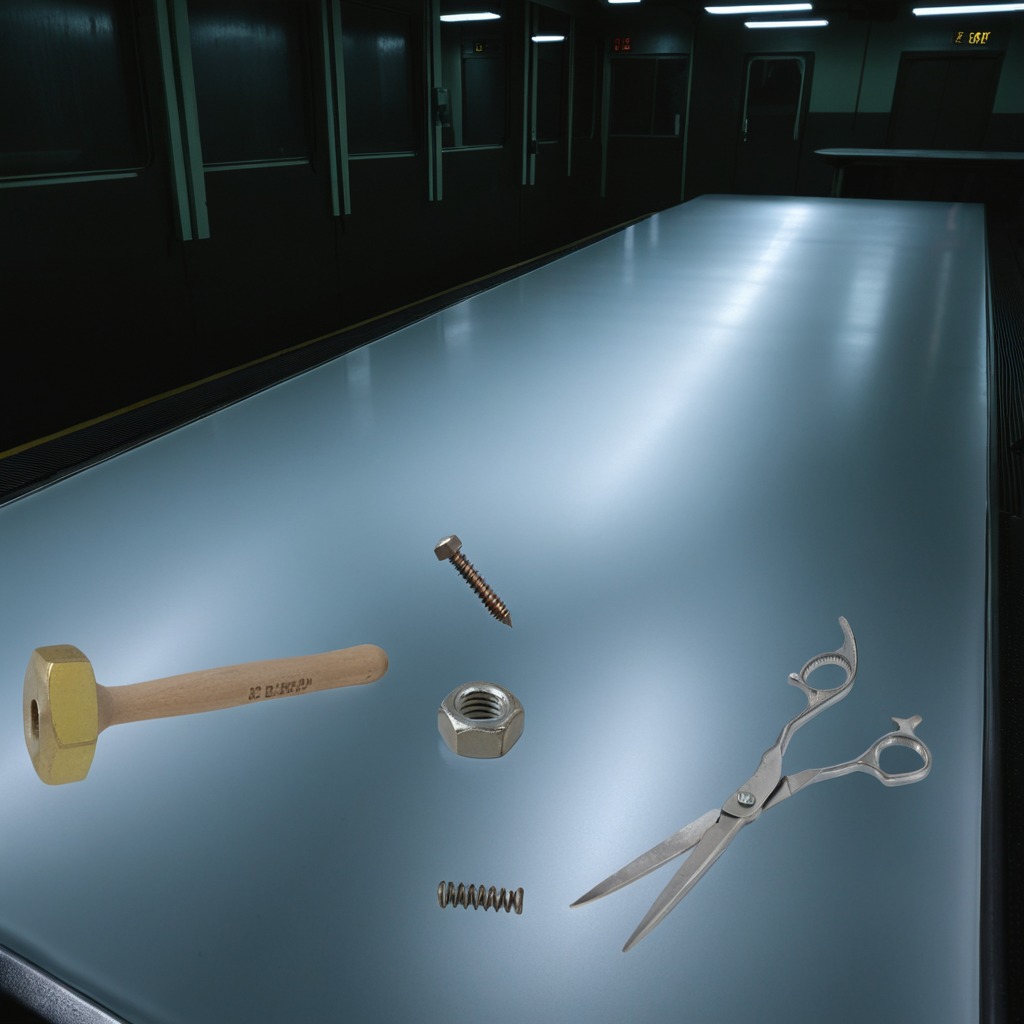
A metal machine screw, a hammer, a coiled metal spring, a metal nut, and a pair of scissors are lying on the clean empty table in a railway signal maintenance room.